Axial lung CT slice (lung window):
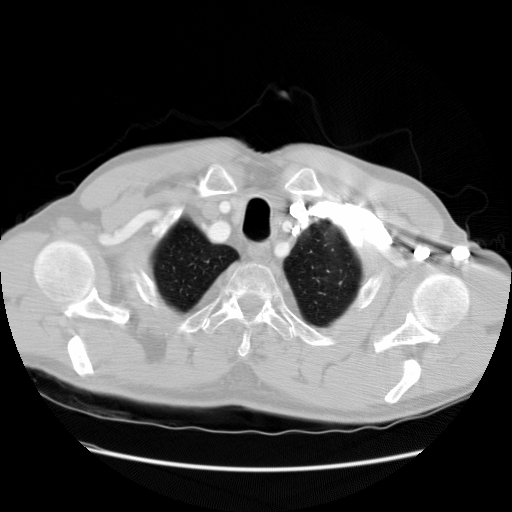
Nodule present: no